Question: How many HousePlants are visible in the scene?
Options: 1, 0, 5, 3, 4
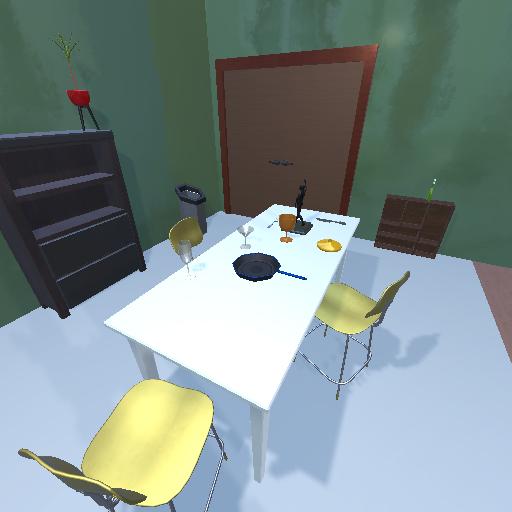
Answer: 1